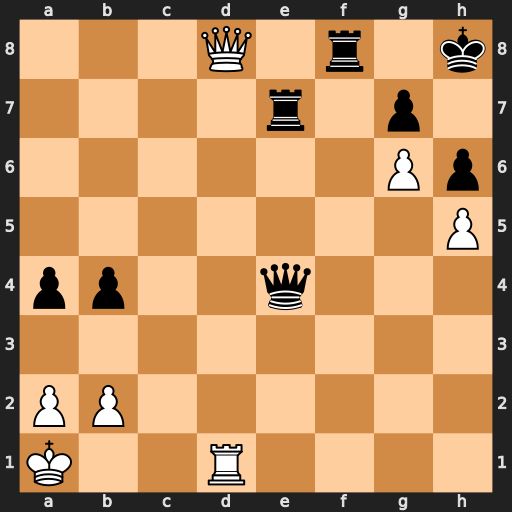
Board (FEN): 3Q1r1k/4r1p1/6Pp/7P/pp2q3/8/PP6/K2R4
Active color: w
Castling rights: -
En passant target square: -
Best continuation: Qxf8#